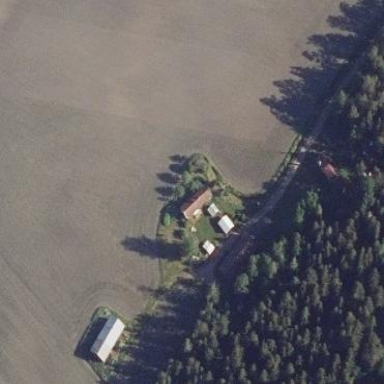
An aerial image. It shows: Farmyard area.